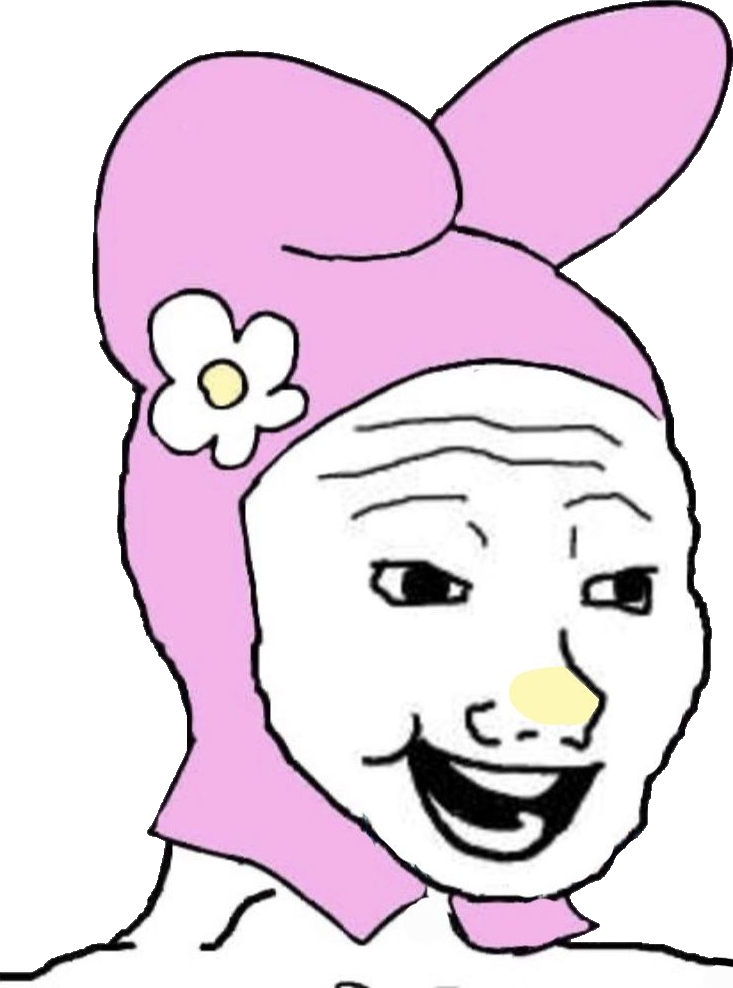
Label: 5_Bloomer